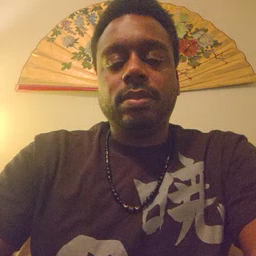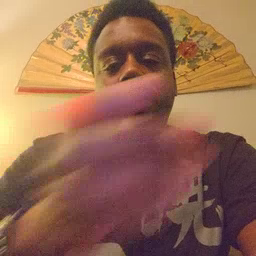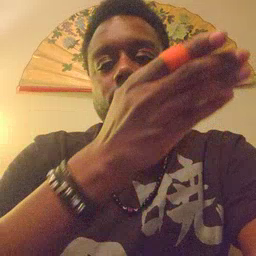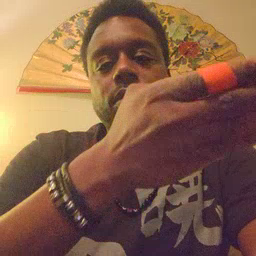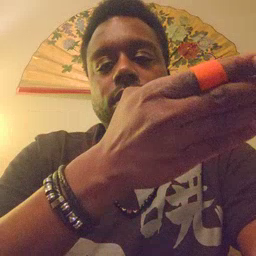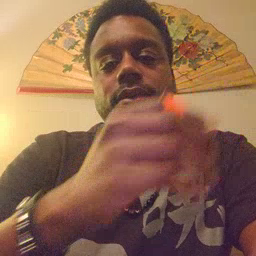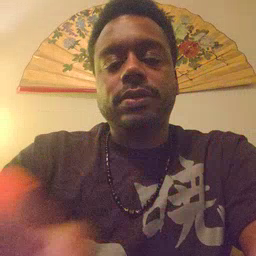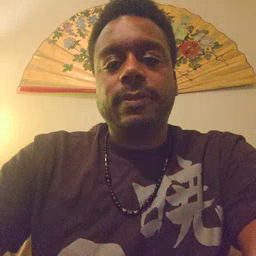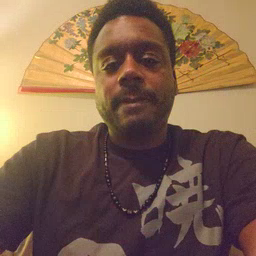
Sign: there